Question: I have a sheet with data similar to this:

Trying to have it check the value of ColA then check if ColB and ColC have matching values.
I tried =COUNTIFS(A:A,"One",B:B,C:C). In the example above it returns 2 when it should be 3, not sure what's happening.
Anyone know what I'm doing wrong?
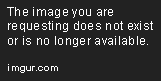
Answer: Try:
'''
=sumproduct(A:A="One", B:B=C:C)
'''